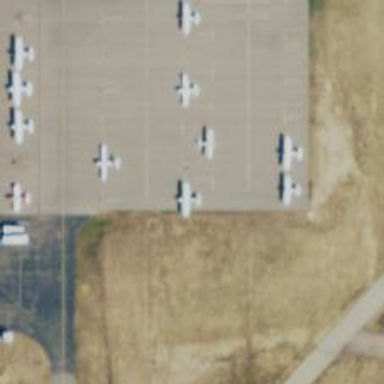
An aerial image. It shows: View of taxiway at the airport.